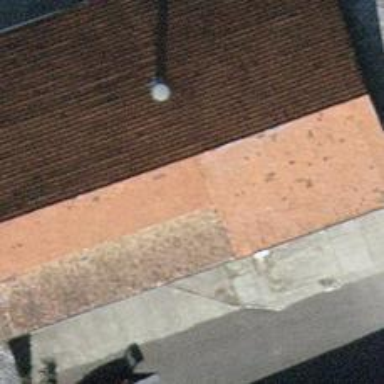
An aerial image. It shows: Gabled roof on farm auxiliary building.